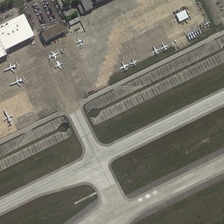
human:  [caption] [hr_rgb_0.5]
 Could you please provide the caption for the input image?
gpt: some planes are parked near several buildings with parking lots in an airport .

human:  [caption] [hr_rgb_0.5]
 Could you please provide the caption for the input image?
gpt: many of the planes were docked on the wide .

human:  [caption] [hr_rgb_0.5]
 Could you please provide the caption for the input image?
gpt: a large number of cars parked near the airport plains .

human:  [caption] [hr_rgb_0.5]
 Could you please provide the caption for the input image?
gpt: some planes are parked near several buildings with parking lots in an airport .

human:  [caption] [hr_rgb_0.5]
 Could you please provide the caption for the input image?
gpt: a large number of cars parked near the airport plains .